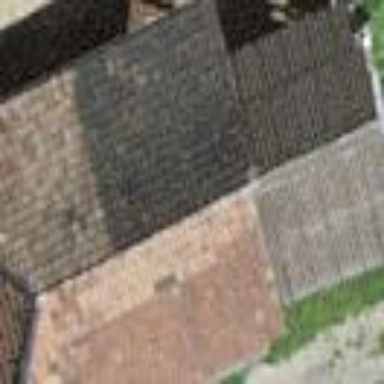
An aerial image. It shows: Barn.